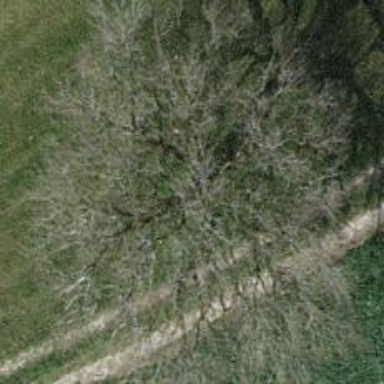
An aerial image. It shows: Landmark tree with broadleaved deciduous leaves.